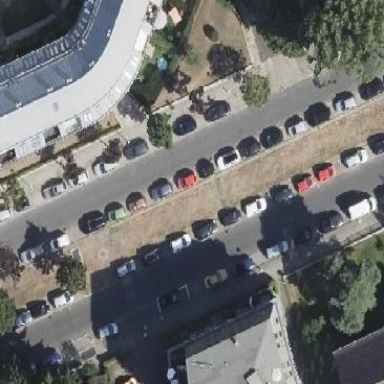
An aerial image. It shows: Street-side parking area with parallel orientation. The surface is made of paving stones.